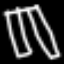
Label: pants